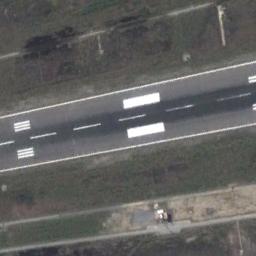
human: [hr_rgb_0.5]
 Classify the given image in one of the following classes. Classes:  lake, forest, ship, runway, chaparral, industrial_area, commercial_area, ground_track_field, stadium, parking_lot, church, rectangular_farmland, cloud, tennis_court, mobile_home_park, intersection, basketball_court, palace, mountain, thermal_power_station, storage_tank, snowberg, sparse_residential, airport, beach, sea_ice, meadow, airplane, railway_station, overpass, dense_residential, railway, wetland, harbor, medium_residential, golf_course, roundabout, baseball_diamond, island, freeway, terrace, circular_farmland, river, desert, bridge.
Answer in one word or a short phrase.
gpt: runway